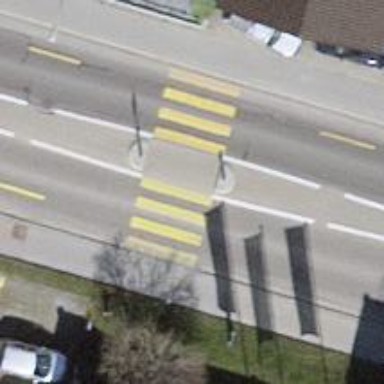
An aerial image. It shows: Uncontrolled road crossing with markings.